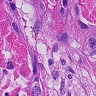
Metastatic tissue present: yes